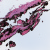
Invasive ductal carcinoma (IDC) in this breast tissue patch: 0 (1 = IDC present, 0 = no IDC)